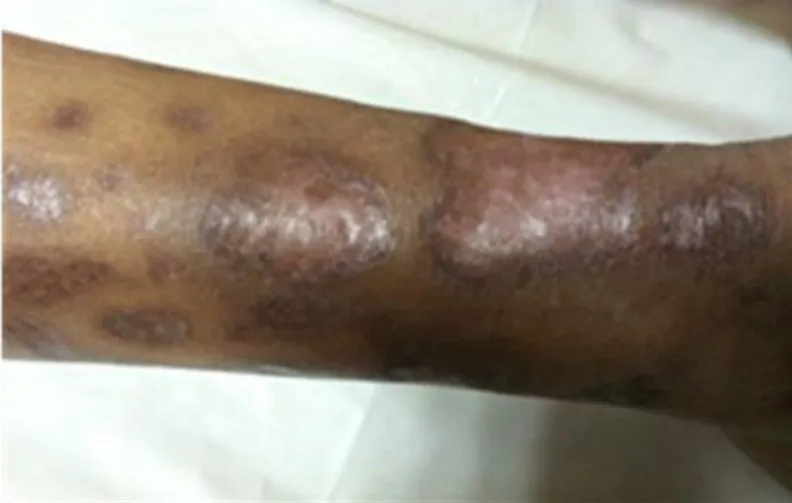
Skin lesions of Patients.
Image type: medical_photograph (skin_photograph)